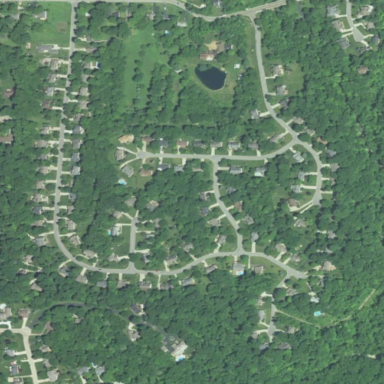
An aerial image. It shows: Residential area within neighborhood.